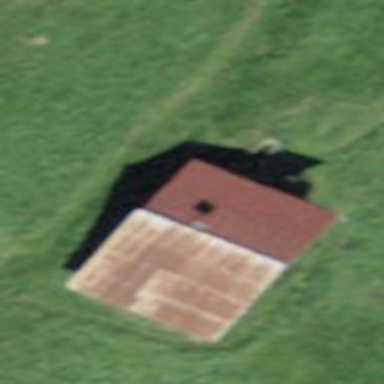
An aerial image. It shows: Farm building.